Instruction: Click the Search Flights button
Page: home
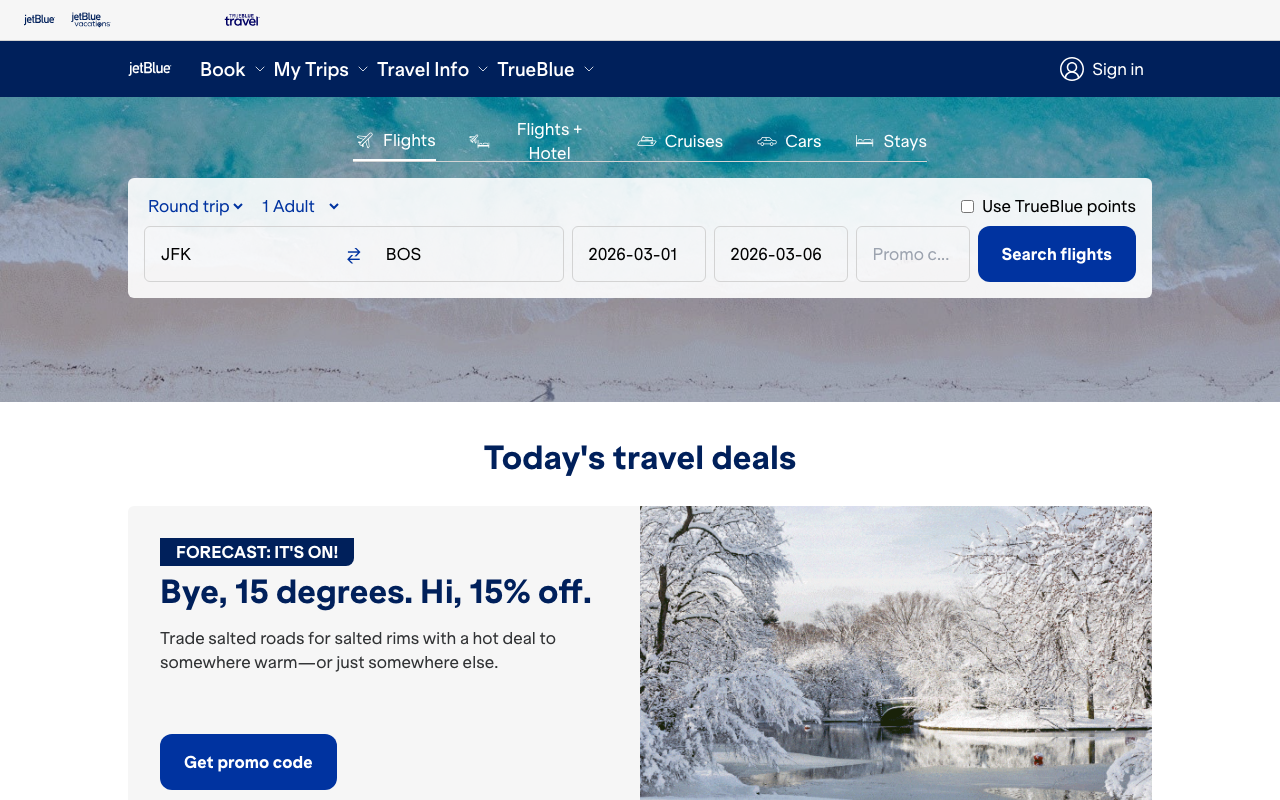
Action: click